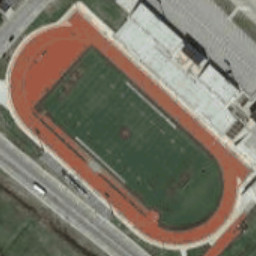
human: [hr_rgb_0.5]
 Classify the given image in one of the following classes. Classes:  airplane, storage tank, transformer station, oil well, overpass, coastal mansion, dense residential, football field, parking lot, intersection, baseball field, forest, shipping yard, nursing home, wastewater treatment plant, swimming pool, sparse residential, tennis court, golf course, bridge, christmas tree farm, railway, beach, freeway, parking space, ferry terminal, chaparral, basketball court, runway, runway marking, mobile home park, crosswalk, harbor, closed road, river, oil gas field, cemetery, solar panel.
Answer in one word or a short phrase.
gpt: football field